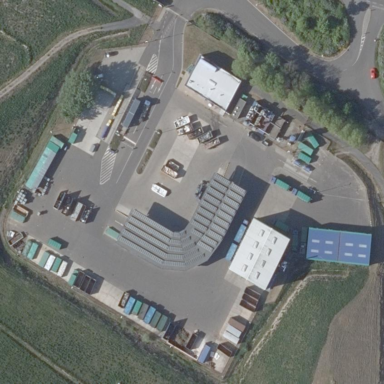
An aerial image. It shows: Recycling center.